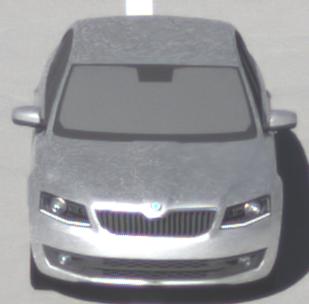
Make: Skoda
Model: Octavia 1.2 TSI
Detailed model: Octavia (III) Limousine
Model produced from: 2013/02
Model produced until: 2015/04
Doors: 5
Color: white
Road condition: dry road
Daytime: morning or afternoon
Contrast: high contrast